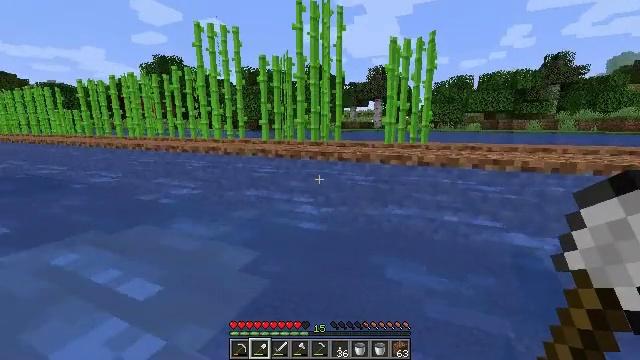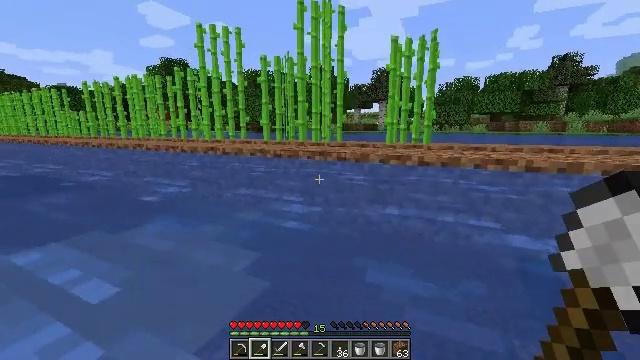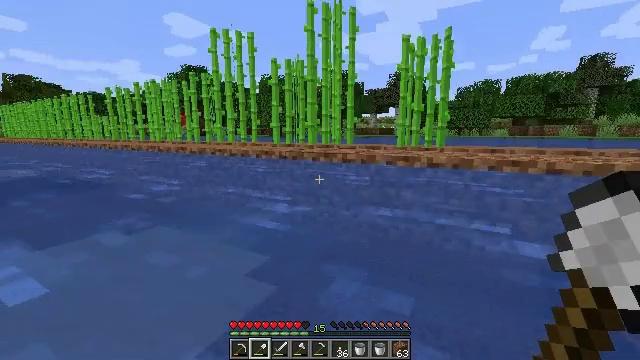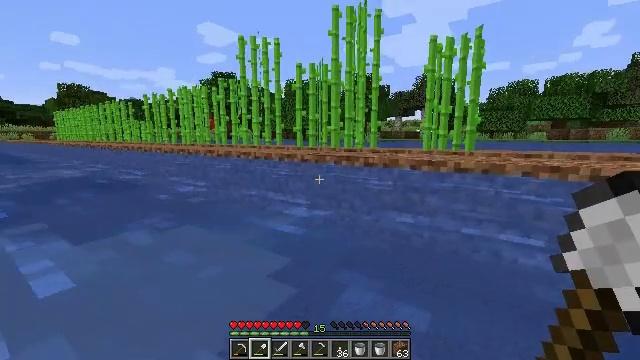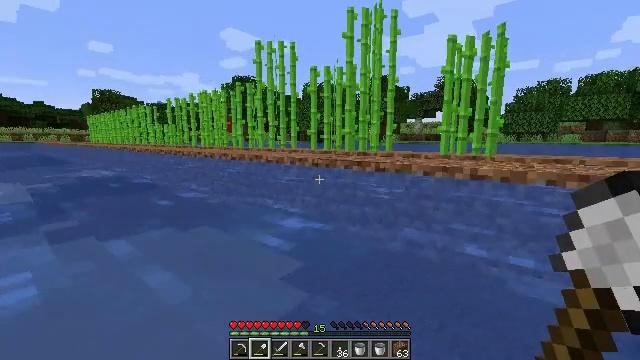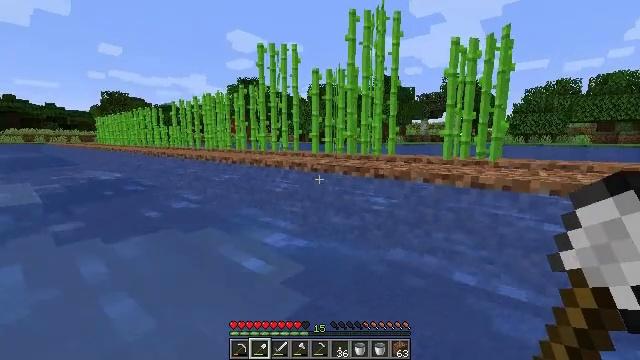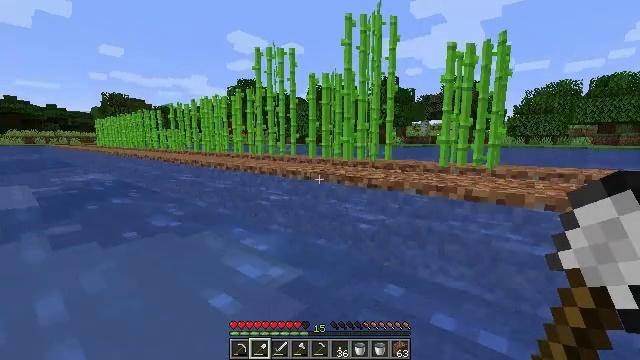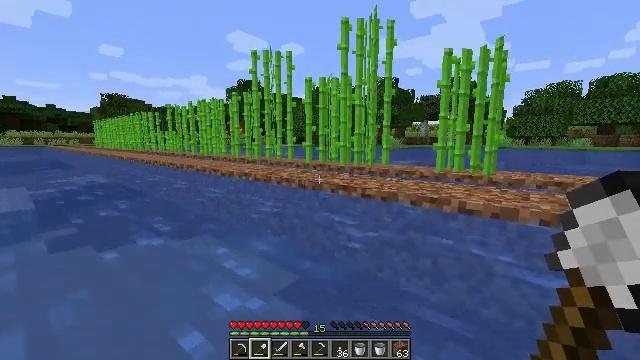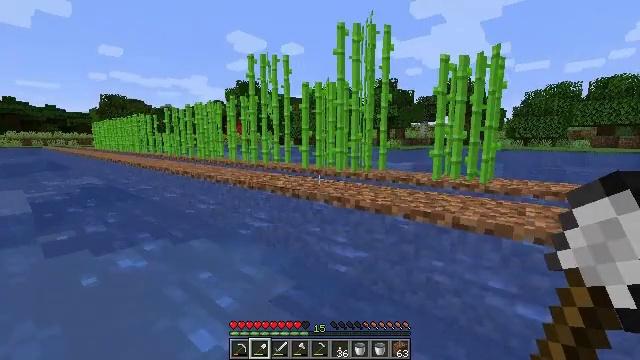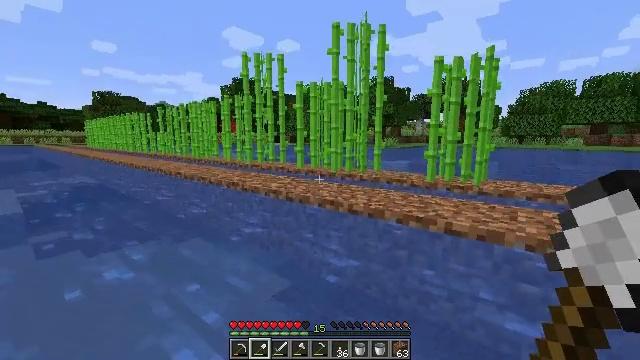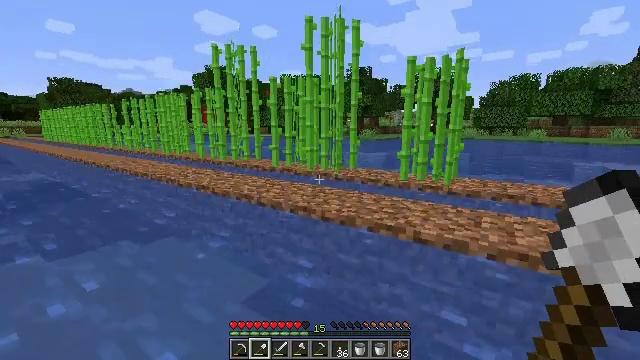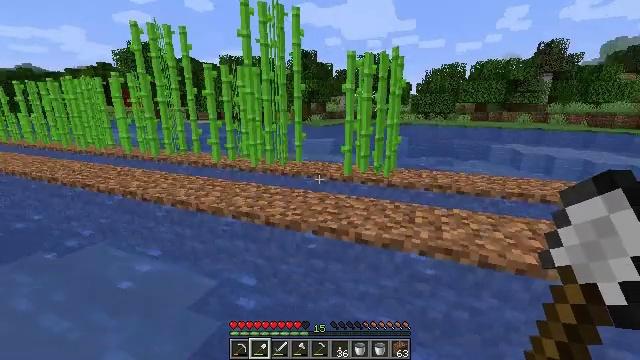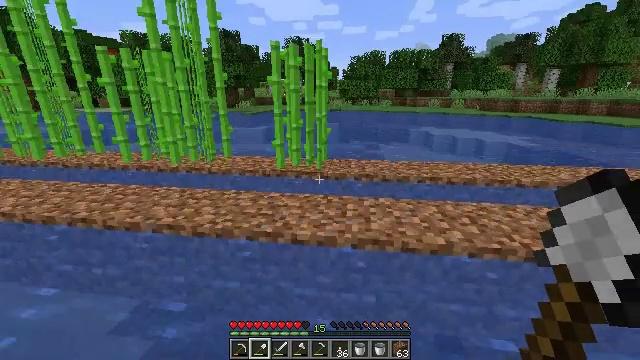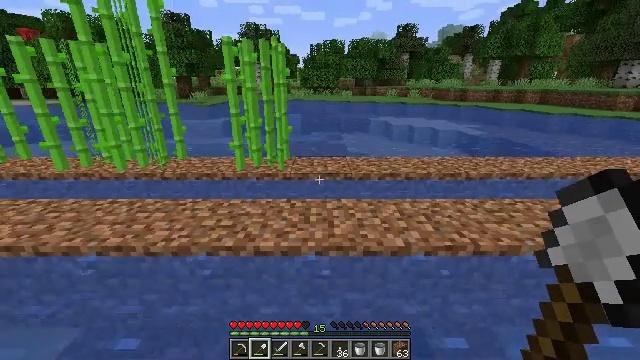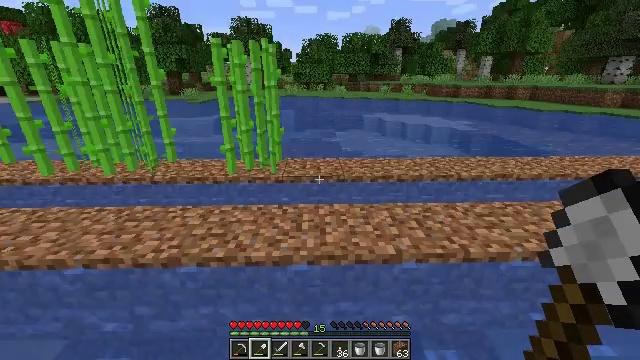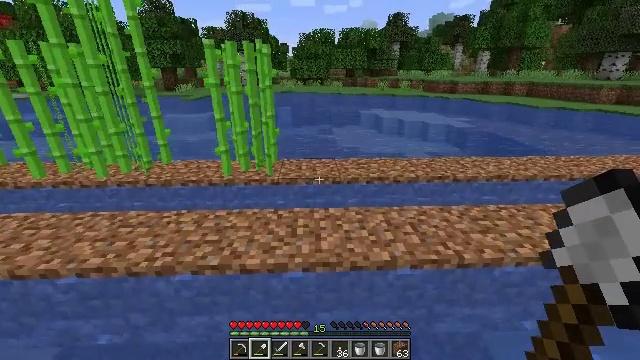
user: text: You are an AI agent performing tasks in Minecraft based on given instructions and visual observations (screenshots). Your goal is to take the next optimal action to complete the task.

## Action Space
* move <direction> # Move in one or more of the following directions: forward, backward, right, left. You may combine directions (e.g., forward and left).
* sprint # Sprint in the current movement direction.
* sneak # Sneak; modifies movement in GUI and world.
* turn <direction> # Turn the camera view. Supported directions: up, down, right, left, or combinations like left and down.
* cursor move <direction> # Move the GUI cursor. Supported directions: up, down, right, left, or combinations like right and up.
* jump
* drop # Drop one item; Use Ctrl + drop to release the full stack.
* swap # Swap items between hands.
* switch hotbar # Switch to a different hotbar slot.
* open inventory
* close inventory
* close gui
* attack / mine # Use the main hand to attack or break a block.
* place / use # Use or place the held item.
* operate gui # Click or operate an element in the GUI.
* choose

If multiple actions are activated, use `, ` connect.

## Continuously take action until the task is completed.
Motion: motion action
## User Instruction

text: Collect sugar cane near water sources.
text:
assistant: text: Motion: move forward and move right, turn left
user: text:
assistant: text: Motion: move forward and move right, turn left and up
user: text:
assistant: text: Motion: move forward and move right, turn left, jump
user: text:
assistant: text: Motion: move forward and move right, turn left, jump
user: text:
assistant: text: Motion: move forward and move right, turn left, jump
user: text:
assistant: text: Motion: move forward and move right, jump
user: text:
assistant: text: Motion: move forward and move right, jump
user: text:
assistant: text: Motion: move forward and move right, jump
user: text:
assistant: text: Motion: move forward and move right, jump
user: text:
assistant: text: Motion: move forward and move right, turn right and down, jump
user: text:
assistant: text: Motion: move forward and move right, turn right and down, jump
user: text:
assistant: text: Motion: move forward and move right, turn right and down, jump
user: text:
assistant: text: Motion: move forward and move right, turn right and down, jump
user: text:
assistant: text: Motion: move forward and move right, turn right and down, jump
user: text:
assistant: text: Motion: move forward and move right, turn down, jump
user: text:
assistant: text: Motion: move forward and move right, jump
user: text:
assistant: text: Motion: move forward and move right, turn down, jump
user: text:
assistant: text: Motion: move forward and move right, turn right and down, jump
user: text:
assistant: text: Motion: move forward and move right, turn right and down, jump
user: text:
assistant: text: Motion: move forward and move right, turn right and down, jump
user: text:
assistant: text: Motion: move forward and move right
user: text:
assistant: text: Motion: move forward and move right
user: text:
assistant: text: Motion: move forward and move right
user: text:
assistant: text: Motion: move forward and move right
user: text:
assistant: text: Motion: move forward and move right
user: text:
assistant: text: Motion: move forward and move right, turn left
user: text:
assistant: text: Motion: move forward and move right, turn left, jump
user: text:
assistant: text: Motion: move forward and move right, turn left and up, jump
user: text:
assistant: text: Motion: move forward and move right, turn left and up, jump
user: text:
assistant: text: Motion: move forward and move right, turn left, jump